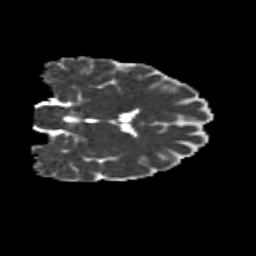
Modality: MD
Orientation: coronal
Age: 22
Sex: male
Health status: healthy
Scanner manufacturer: siemens
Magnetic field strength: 3 T
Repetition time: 10.8 s
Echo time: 0.082 s